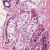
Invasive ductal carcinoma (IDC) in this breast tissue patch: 0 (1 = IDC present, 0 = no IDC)